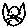
Label: cat